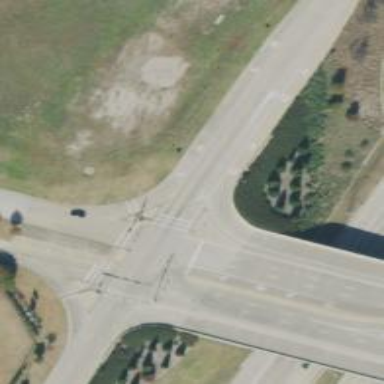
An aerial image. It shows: Secondary road with frontage road alongside.